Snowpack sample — Snodgrass Mountain, Crested Butte, Colorado (2/4/25, 12:06 PM MST)
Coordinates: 38.923, -106.968
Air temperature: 35 °F
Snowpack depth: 80 cm
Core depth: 70 cm
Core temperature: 32 °F
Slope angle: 14°, slope face: 78°
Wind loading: low
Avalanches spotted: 0
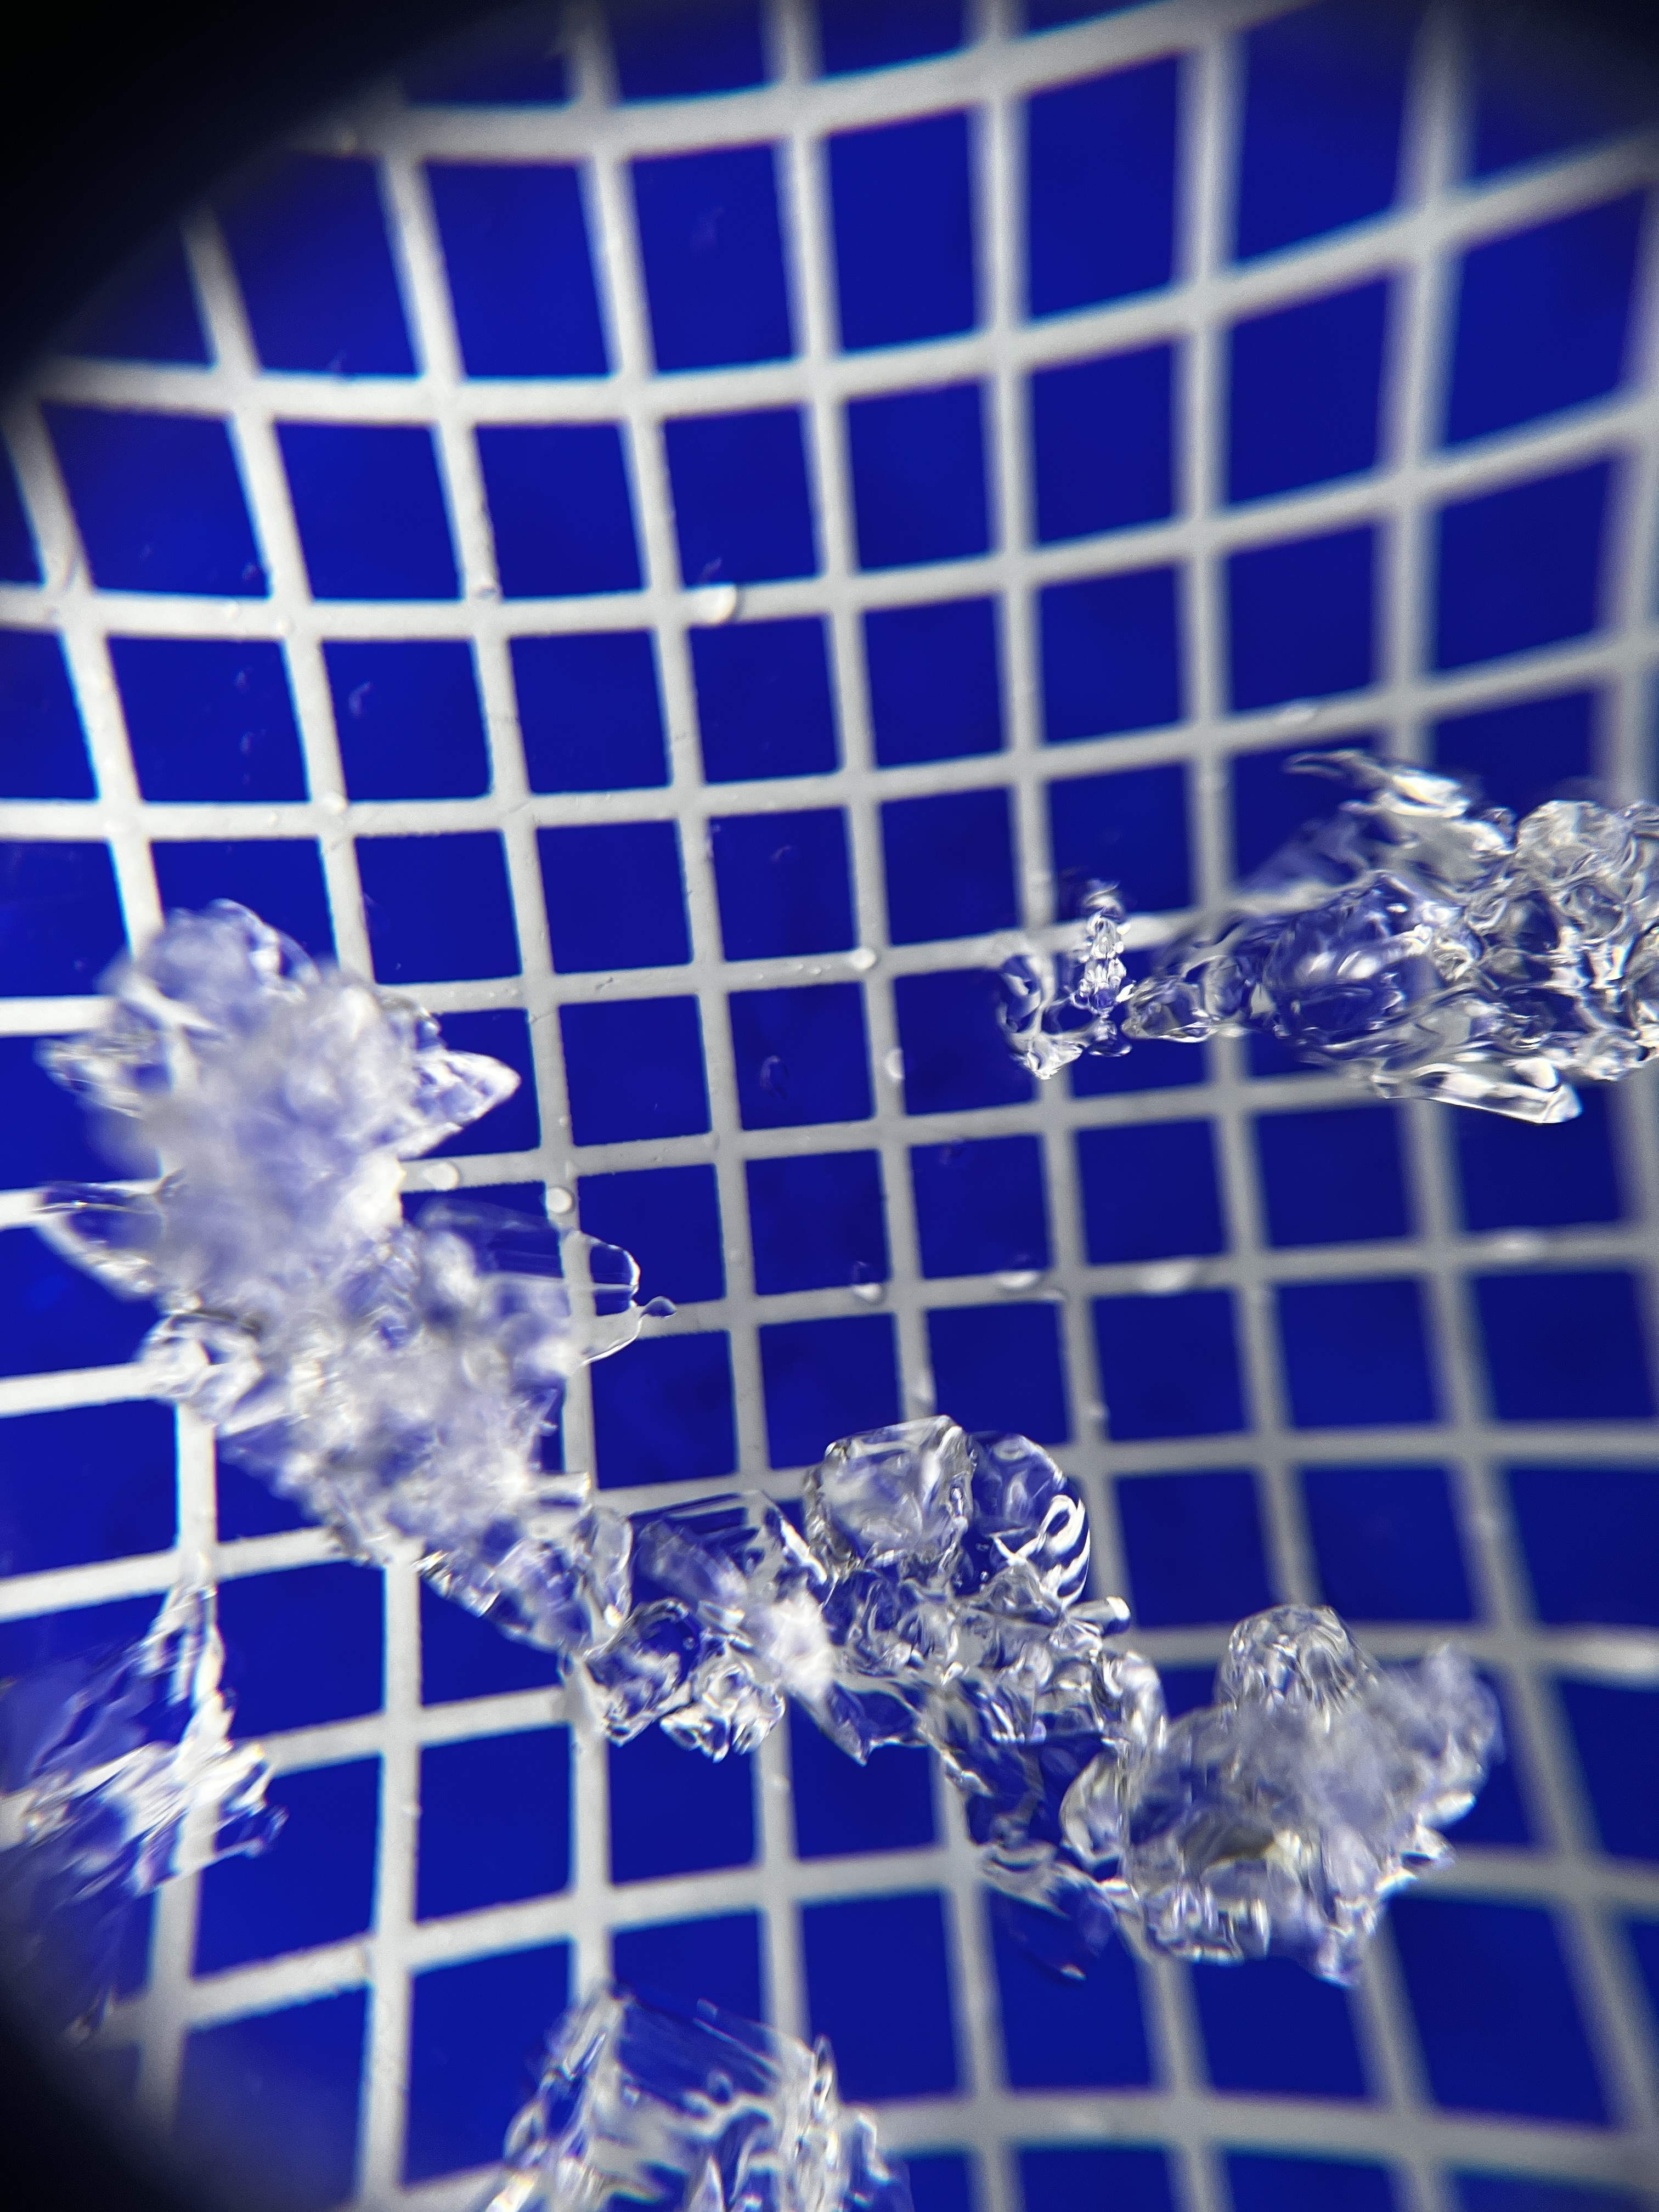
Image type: magnified_profile
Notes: No avalanches nearby, unusually warm weather for the last month reported by residents, Collected 25 yards from treeline